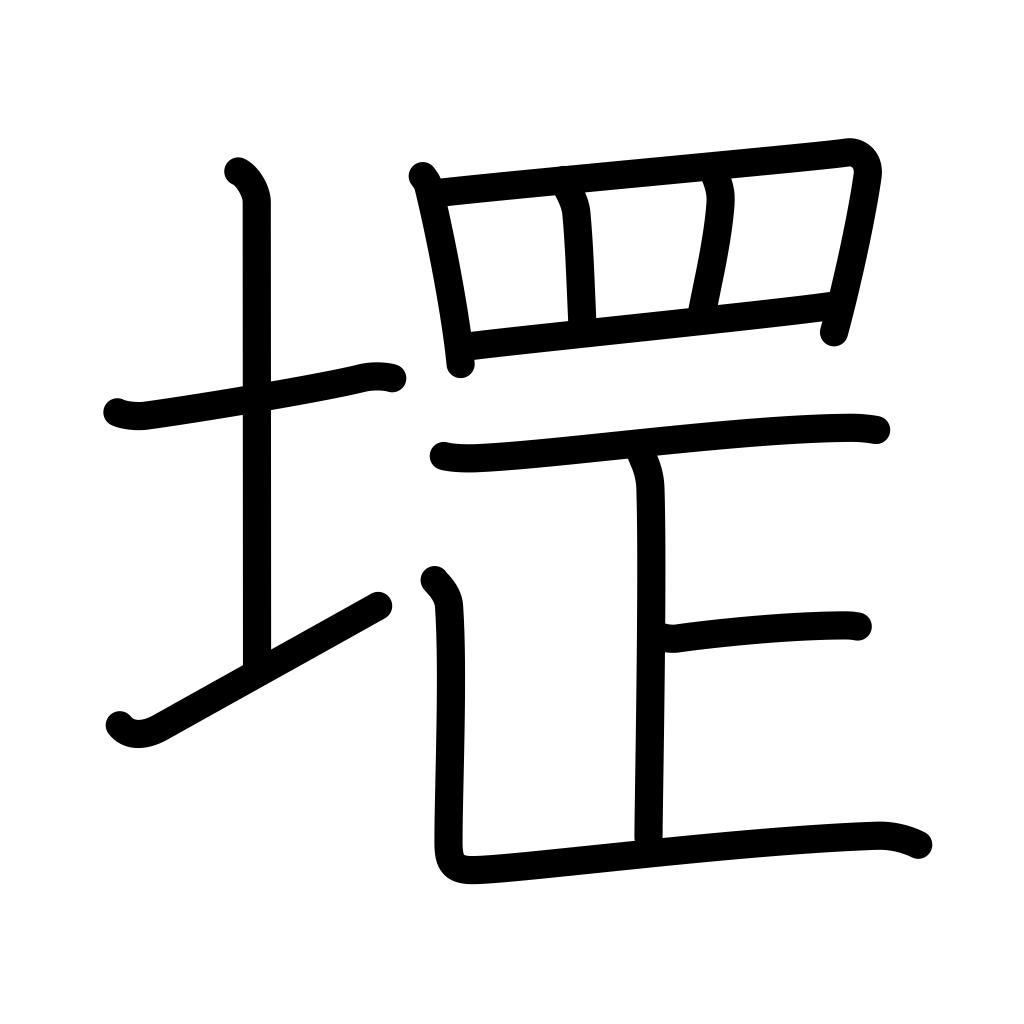
Meaning: mound, used in place names